Interaction volume radius: 5 \u00c5
Interaction volume height: 25 \u00c5
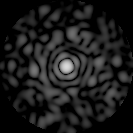
Disorder parameter: 0.8488